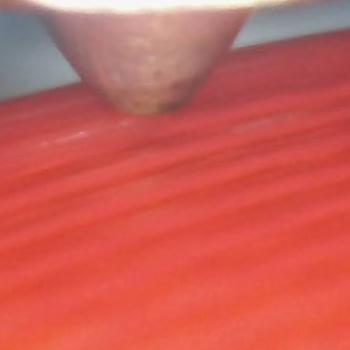
Flow rate: 188%